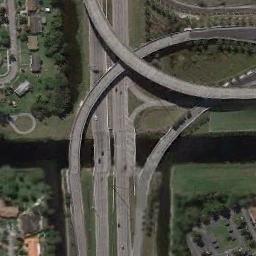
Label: overpass